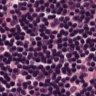
Metastatic tissue present: no